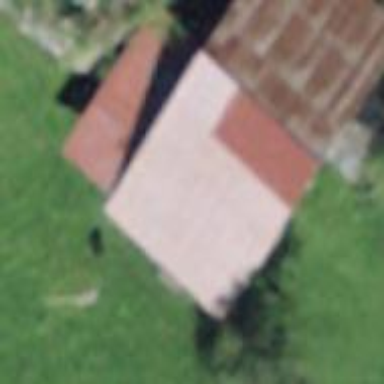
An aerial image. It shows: Barn.